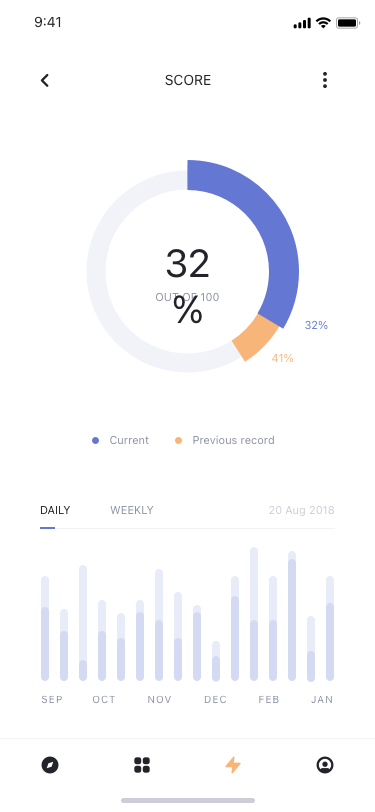
Text in this UI design:
WEEKLY
20 Aug 2018
DAILY
SEP
OCT
NOV
DEC
FEB
JAN
32%
41%
OUT OF 100
32%
Previous record
Current